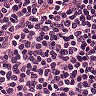
Metastatic tissue present: no